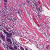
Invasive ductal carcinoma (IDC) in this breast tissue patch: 0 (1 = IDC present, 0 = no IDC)